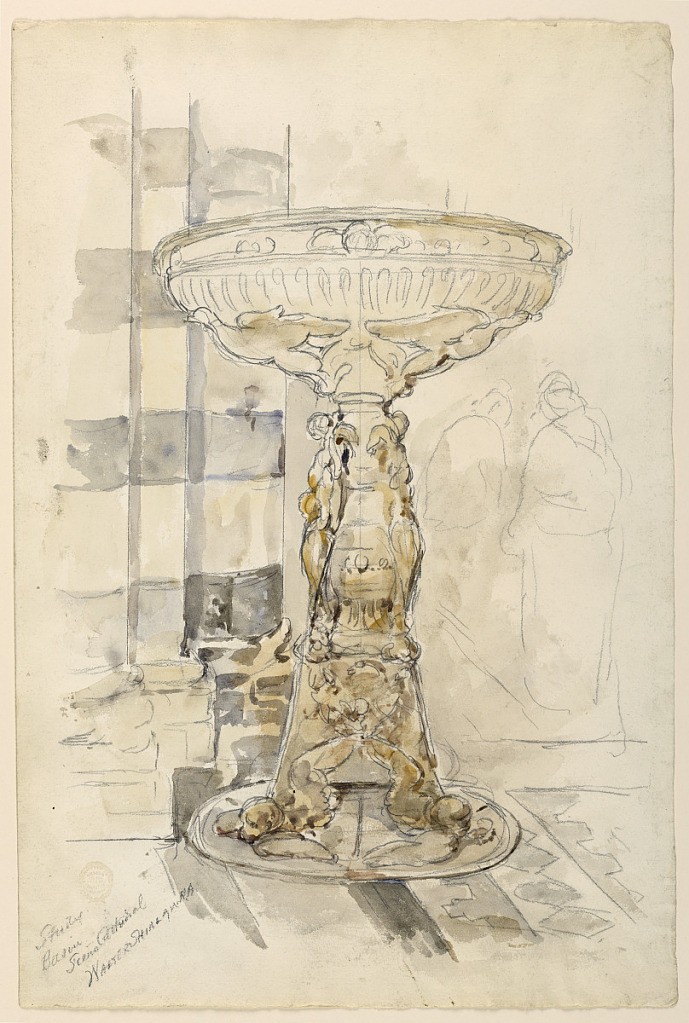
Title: Study of Basin, Siena Cathedral
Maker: Walter Shirlaw, American, b. Scotland, 1838–1909
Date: ca. 1872
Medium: Graphite and watercolor on paper
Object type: Drawing
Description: Holy water basin in Siena Cathedral. A pillar on the left, two figures in right background.